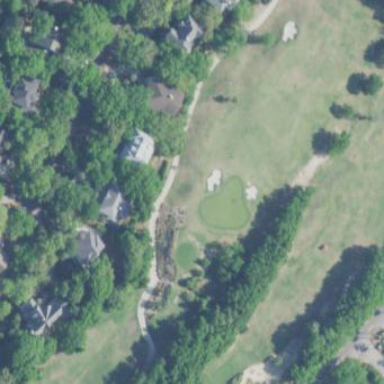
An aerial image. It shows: Sandy area is golf bunker.